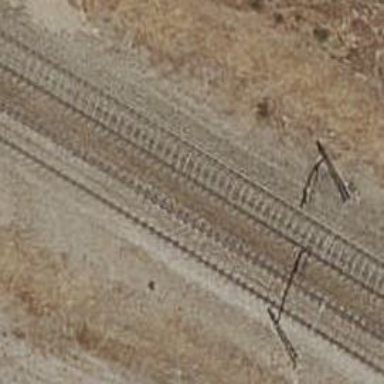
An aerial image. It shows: Railway track with contact line for electrification.